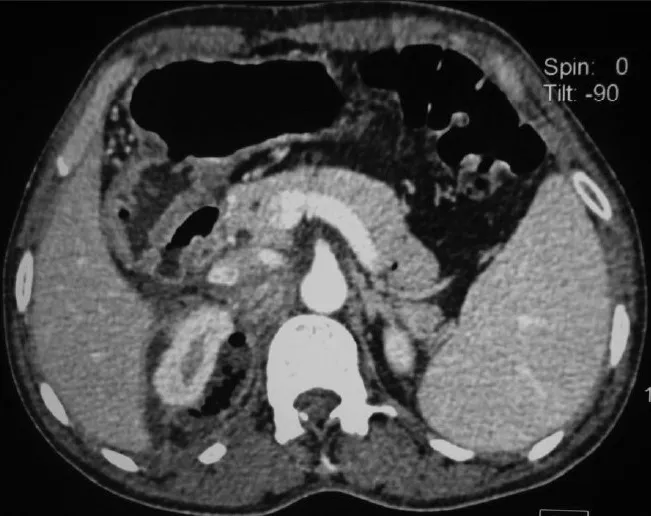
Axial CT image through the upper pole of right kidney showing perinephric abscess reaching posterior to IVC.
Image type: radiology (ct)